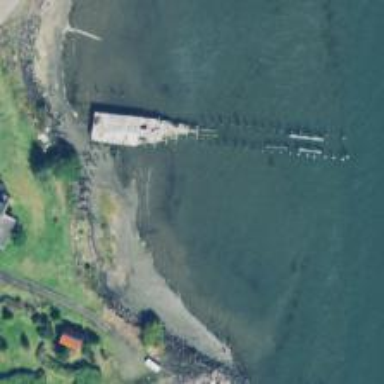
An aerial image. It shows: Ruined pier surrounded by reef with pilings.